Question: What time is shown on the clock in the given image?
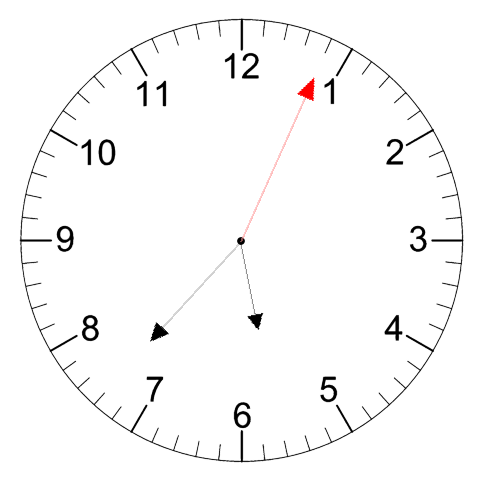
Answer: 05:37:04